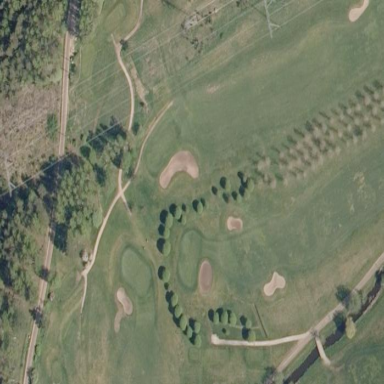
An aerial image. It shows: Grassy area designated as golf fairway.